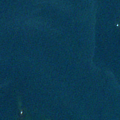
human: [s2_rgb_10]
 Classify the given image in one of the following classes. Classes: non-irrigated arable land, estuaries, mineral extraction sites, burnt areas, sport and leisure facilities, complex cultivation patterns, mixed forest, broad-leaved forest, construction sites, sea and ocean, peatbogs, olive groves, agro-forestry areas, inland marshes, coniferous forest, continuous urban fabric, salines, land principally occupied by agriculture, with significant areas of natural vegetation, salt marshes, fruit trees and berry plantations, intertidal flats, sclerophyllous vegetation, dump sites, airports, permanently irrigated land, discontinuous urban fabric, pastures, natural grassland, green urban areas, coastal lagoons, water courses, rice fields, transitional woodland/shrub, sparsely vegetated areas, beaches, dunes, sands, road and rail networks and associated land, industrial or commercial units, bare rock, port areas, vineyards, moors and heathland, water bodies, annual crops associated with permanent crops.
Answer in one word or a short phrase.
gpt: sea and ocean